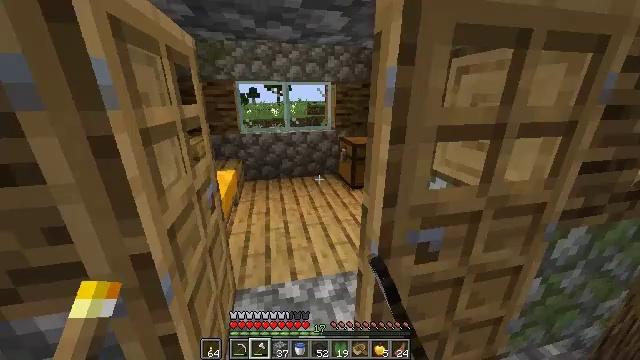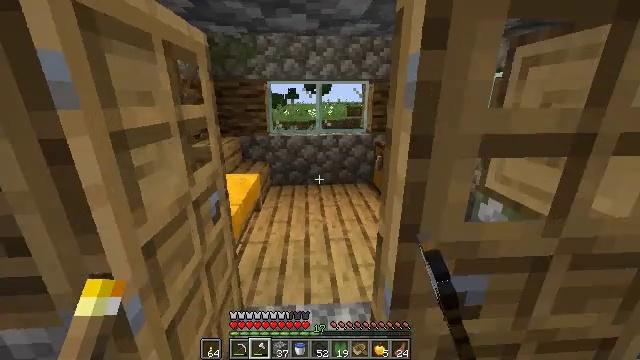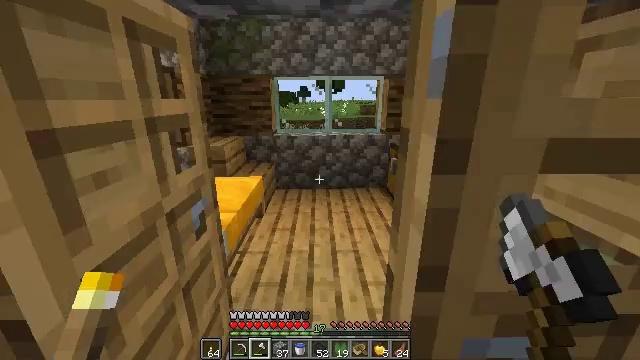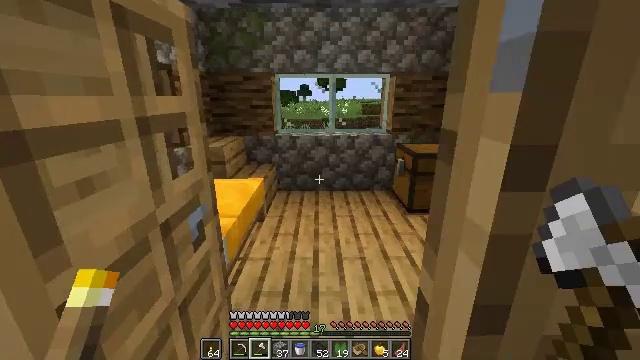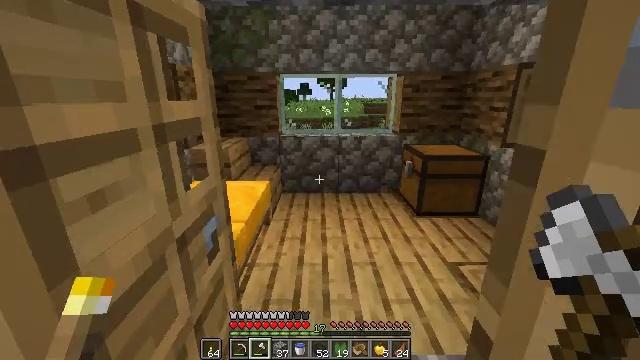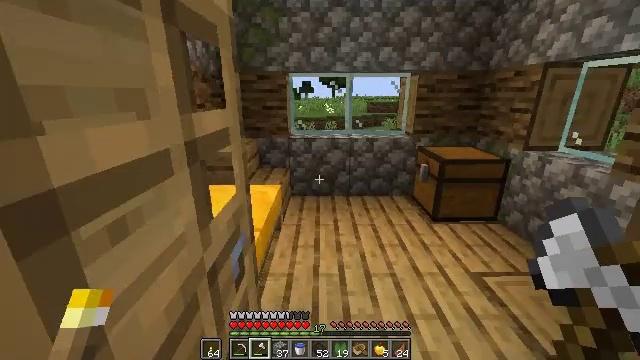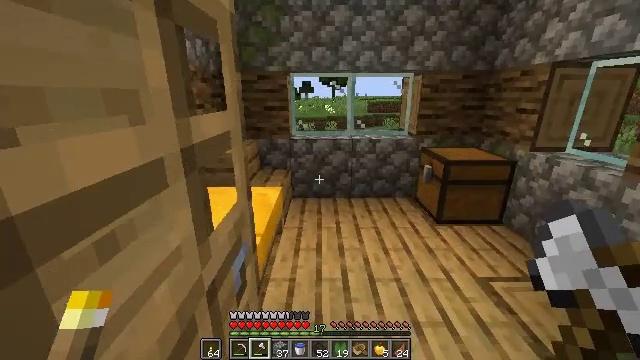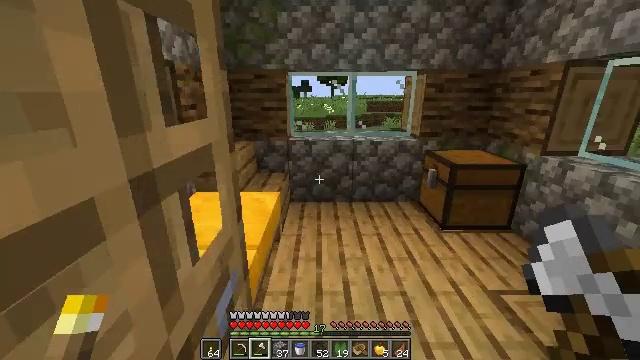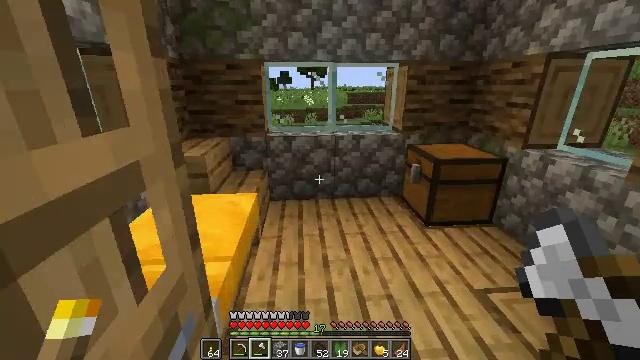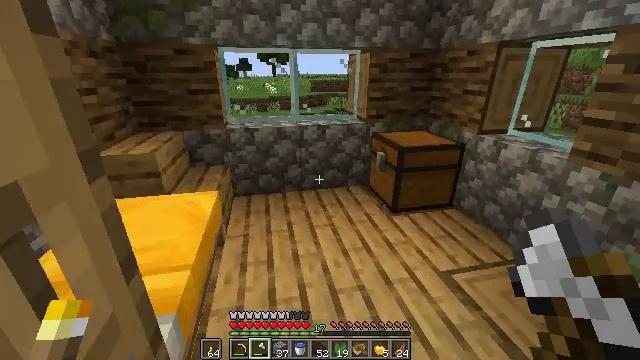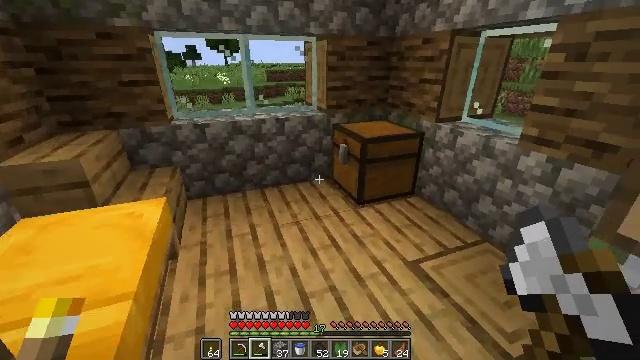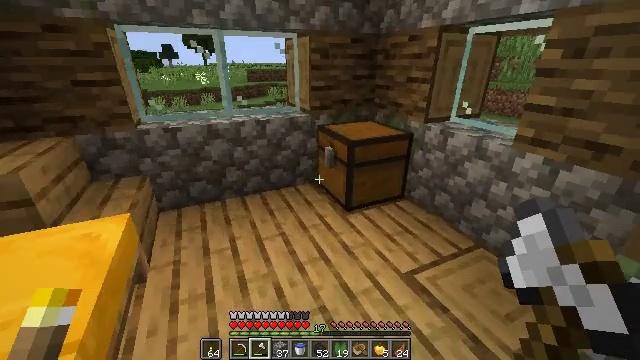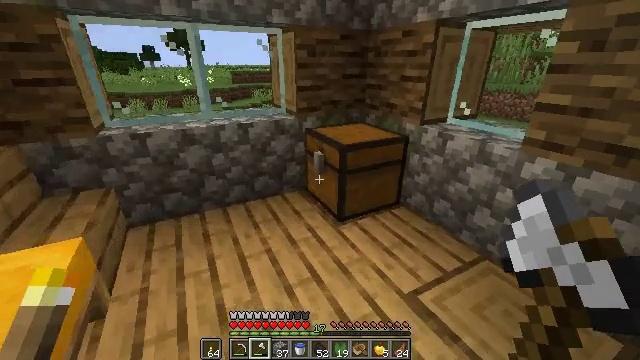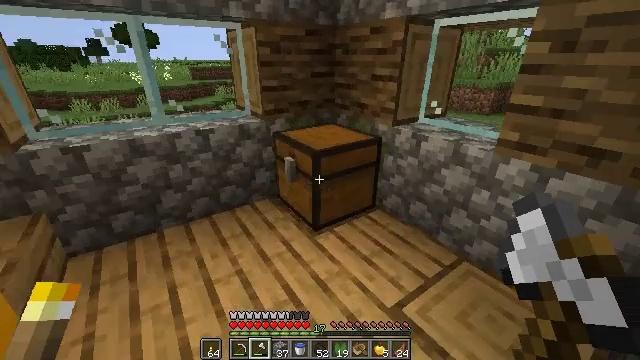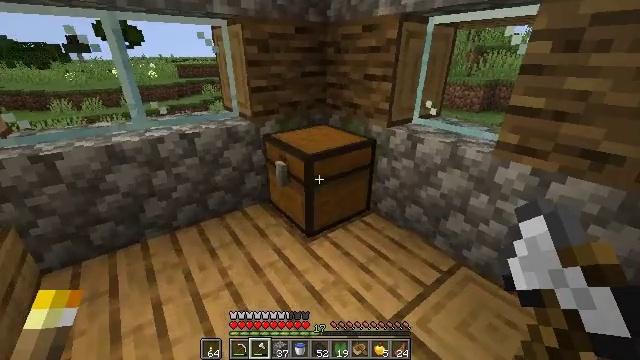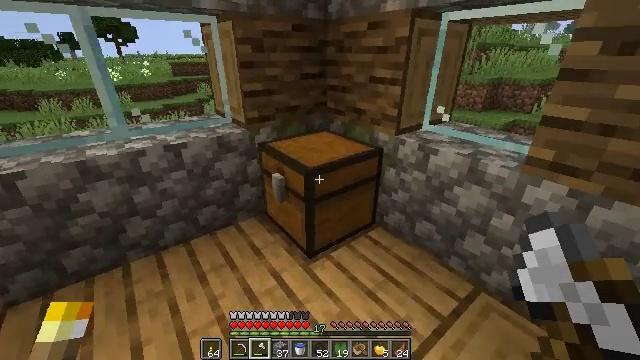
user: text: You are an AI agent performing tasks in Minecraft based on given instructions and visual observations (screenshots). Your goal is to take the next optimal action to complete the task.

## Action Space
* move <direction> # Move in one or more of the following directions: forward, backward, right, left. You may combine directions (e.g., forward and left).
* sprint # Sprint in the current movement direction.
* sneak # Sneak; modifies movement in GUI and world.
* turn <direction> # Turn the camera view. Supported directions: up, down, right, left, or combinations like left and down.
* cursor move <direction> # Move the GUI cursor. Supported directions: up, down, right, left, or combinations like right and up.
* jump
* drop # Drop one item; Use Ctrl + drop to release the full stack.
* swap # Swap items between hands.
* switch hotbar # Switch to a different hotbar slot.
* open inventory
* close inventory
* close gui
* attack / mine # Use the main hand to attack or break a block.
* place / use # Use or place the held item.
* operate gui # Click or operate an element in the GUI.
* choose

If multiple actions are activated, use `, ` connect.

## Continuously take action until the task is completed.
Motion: motion action
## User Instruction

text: Gather hay blocks from the farm.
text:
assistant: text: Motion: move forward, turn left and up
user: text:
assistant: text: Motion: move forward and move left, turn left
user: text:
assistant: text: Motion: move forward and move left
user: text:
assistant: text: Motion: move forward and move left
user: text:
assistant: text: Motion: move forward and move left
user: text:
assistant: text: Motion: move forward and move left
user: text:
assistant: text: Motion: move forward and move left
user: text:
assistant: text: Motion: move forward, turn right and down
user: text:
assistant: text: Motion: move forward, turn right and down
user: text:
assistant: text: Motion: move forward, turn right and down
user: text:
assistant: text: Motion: move forward, turn right
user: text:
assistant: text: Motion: move forward, turn right
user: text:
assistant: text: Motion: move forward, turn right
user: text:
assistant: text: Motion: move forward, turn right
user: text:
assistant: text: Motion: move forward, use / place
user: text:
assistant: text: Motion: use / place
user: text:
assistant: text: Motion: use / place
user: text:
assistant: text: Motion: use / place
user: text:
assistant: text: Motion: no_op
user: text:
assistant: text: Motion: open gui
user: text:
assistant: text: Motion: no_op
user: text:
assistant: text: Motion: no_op
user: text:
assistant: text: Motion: no_op
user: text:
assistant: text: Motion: no_op
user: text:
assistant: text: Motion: no_op
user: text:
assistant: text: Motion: no_op
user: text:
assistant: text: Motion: no_op
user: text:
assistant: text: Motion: no_op
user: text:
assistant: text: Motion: no_op
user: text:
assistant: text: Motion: no_op